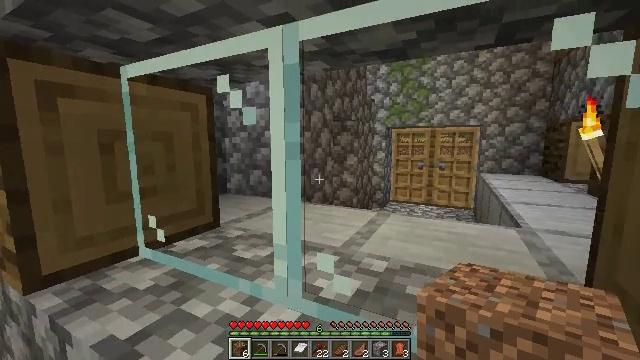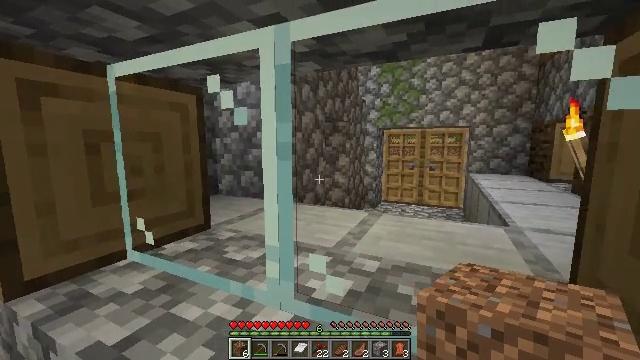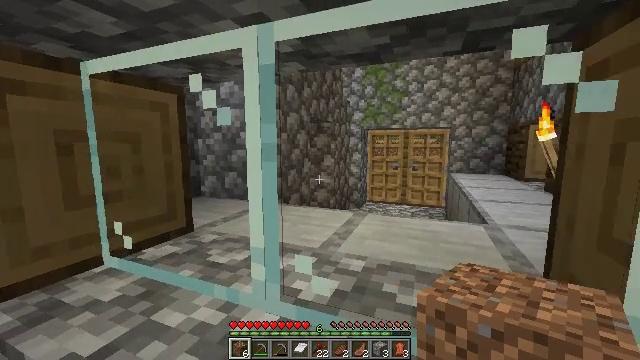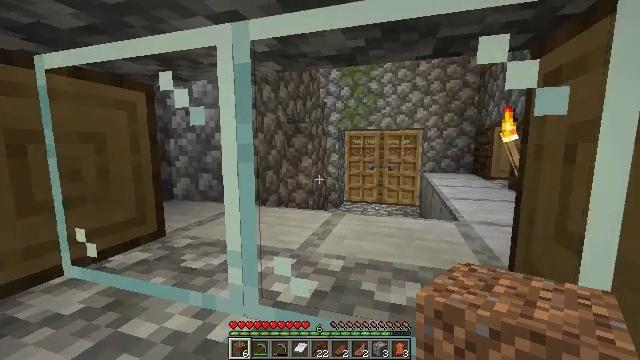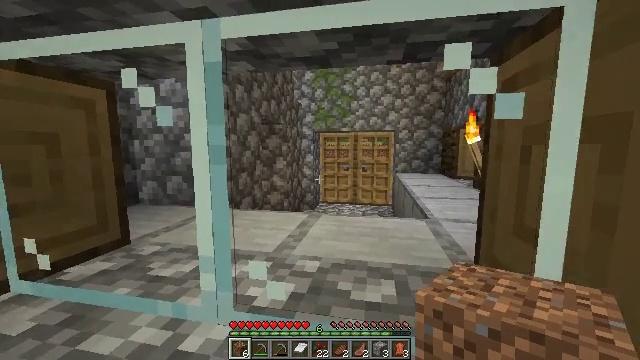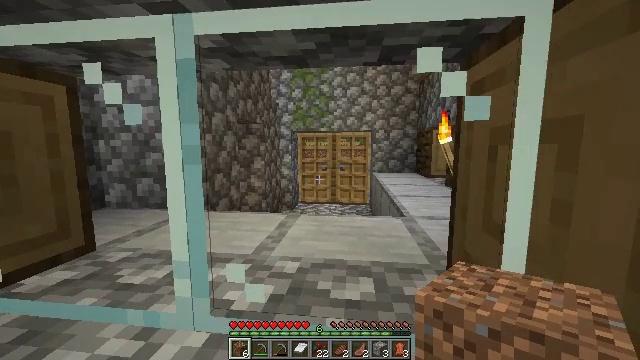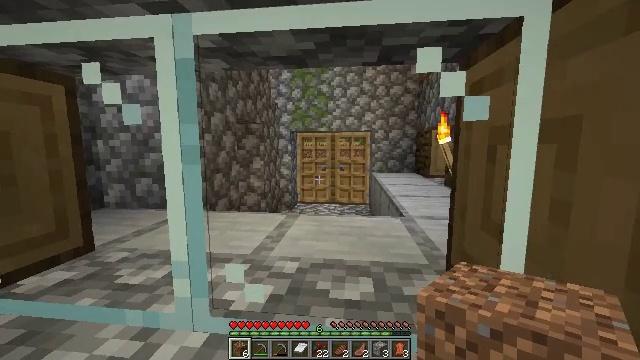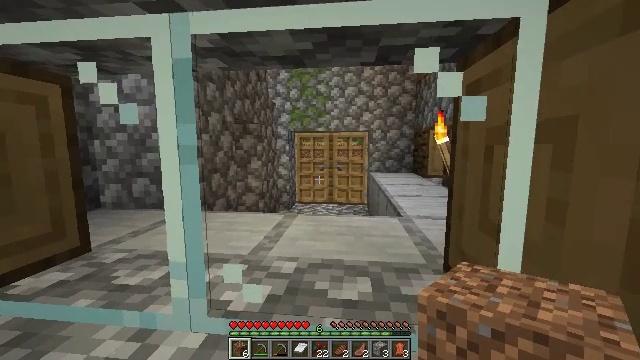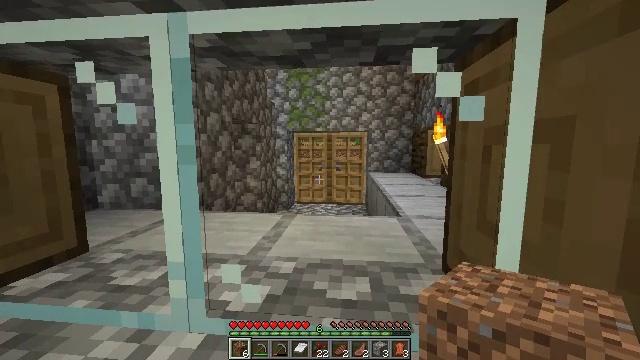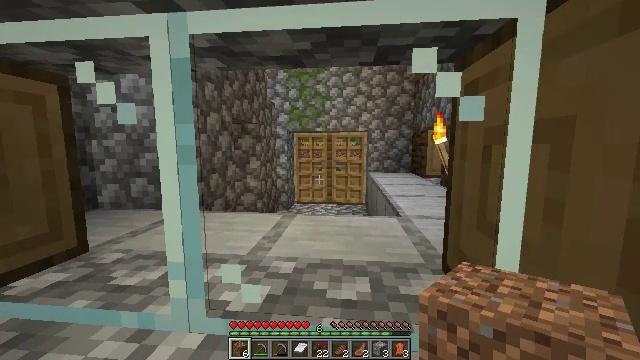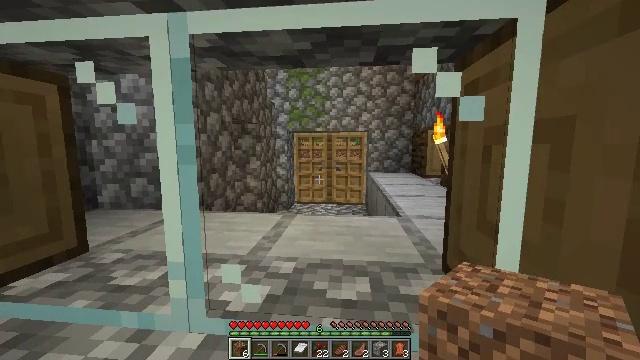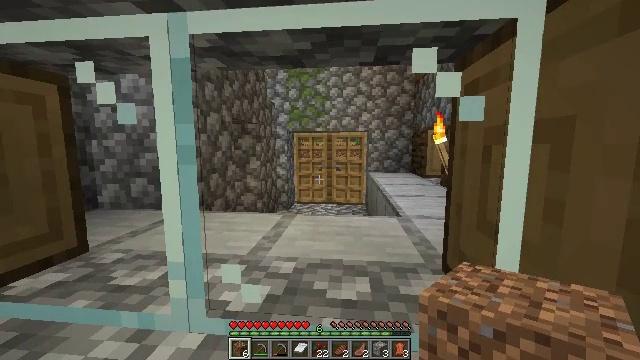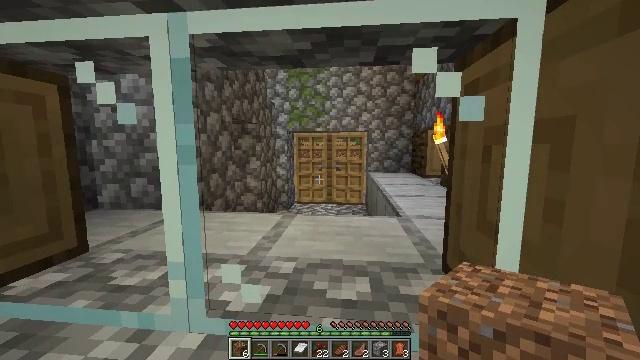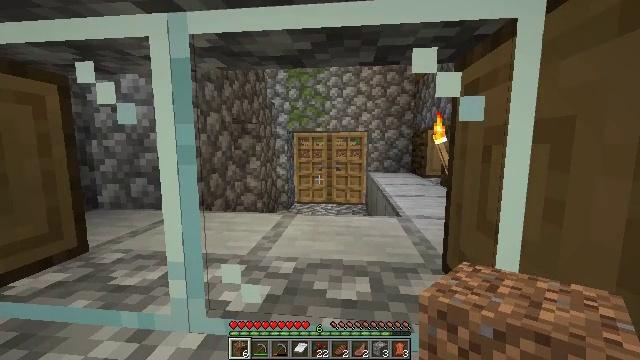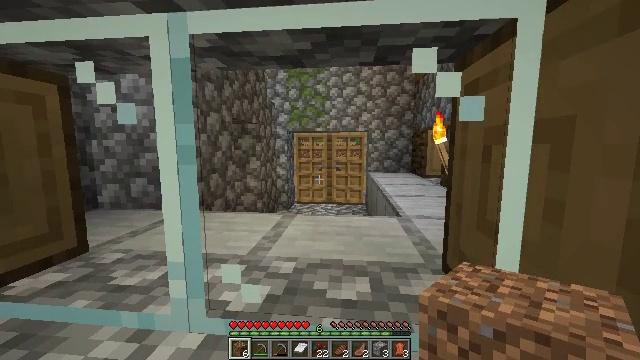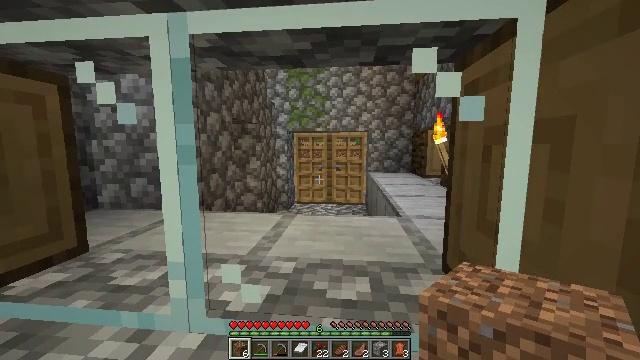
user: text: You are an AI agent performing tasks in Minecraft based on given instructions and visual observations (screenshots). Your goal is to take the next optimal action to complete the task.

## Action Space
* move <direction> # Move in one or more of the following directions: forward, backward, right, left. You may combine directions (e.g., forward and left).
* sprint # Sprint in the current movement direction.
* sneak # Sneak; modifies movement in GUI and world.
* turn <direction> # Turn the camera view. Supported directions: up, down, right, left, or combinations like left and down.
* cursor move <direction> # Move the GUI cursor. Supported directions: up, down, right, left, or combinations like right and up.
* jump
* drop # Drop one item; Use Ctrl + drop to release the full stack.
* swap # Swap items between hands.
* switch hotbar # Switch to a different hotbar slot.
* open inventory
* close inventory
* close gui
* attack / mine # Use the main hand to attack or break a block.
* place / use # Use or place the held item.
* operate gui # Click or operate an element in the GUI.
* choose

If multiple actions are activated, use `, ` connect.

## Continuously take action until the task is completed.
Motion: motion action
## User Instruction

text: Shatter the glass pane with a tool.
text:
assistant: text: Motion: turn right
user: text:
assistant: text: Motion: turn right
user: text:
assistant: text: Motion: turn right
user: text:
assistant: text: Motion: turn right
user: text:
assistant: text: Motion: turn right
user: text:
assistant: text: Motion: no_op
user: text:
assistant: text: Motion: no_op
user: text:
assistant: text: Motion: no_op
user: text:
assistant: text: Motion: no_op
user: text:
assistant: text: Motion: no_op
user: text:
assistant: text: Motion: no_op
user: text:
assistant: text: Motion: no_op
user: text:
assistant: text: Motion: no_op
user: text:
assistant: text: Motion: no_op
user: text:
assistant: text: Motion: no_op
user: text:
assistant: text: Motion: no_op
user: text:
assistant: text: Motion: no_op
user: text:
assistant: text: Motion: no_op
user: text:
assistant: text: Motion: no_op
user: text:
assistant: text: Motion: no_op
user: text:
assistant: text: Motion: no_op
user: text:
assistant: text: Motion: no_op
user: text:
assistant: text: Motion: no_op
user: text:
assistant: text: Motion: no_op
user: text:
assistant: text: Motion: no_op
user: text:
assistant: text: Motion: no_op
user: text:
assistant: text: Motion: no_op
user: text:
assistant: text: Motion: no_op
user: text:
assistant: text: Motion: turn right
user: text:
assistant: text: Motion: turn right and up